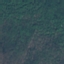
Label: Forest